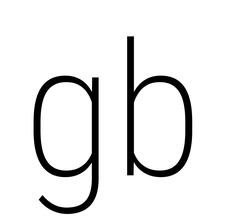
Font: Roboto_Condensed_ExtraLight